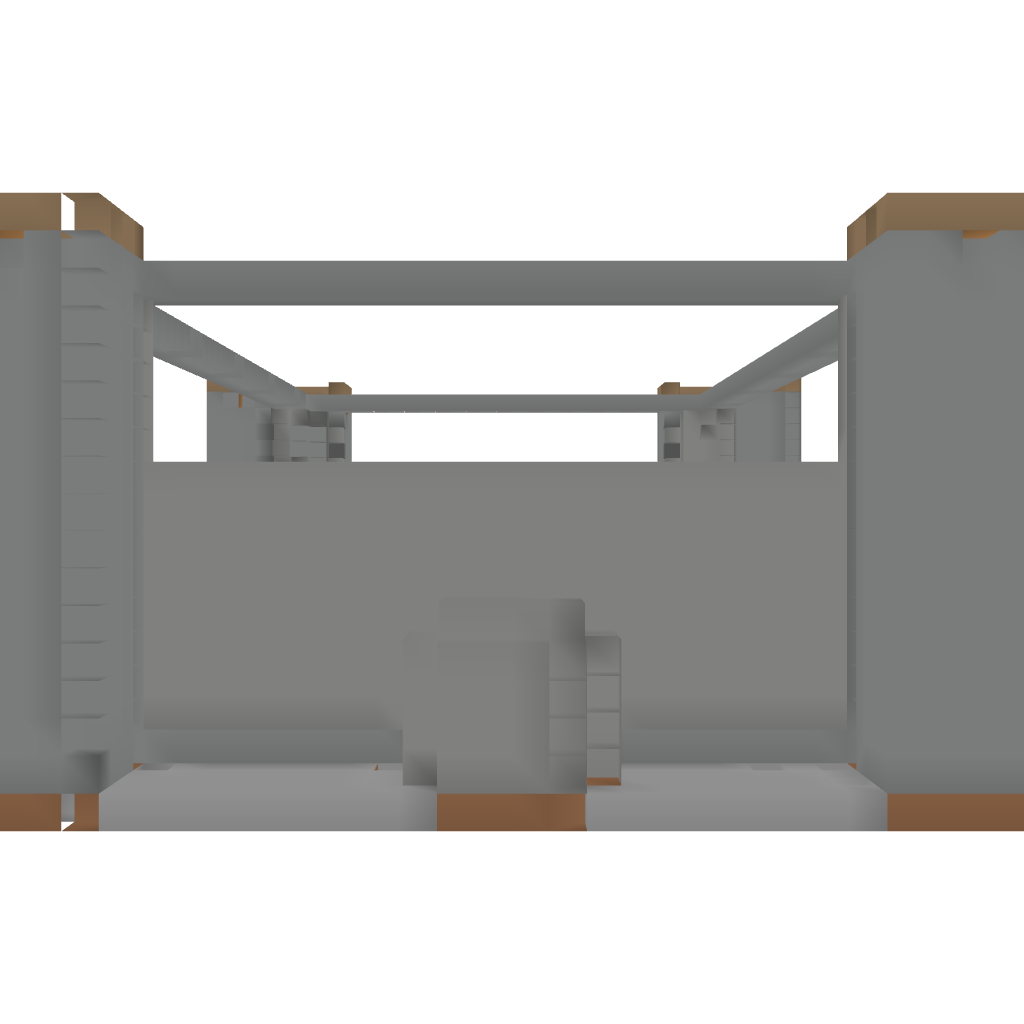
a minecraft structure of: castle-af-lol